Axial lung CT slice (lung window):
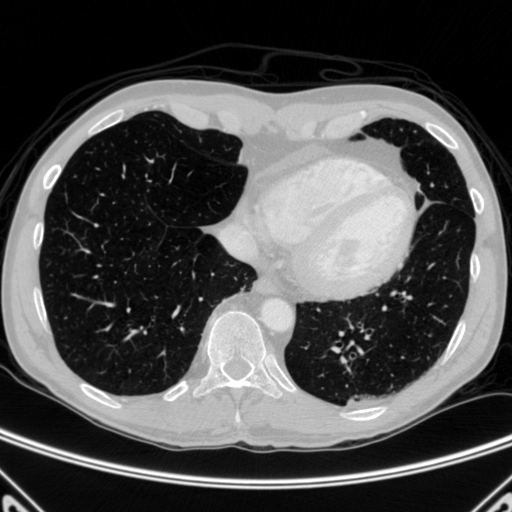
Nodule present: no